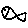
Label: fish